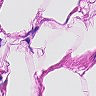
Metastatic tissue present: no